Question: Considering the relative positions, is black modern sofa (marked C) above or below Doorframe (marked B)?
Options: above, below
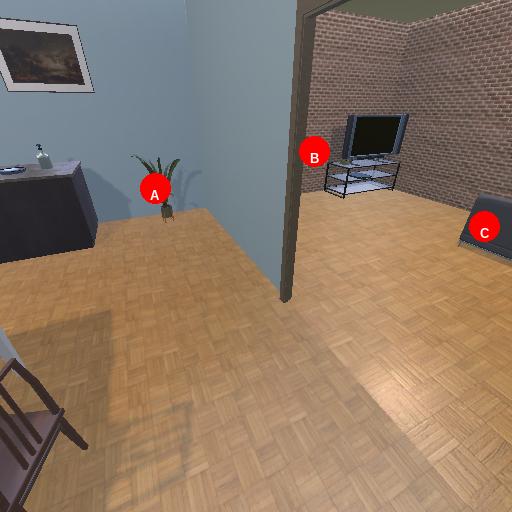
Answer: above